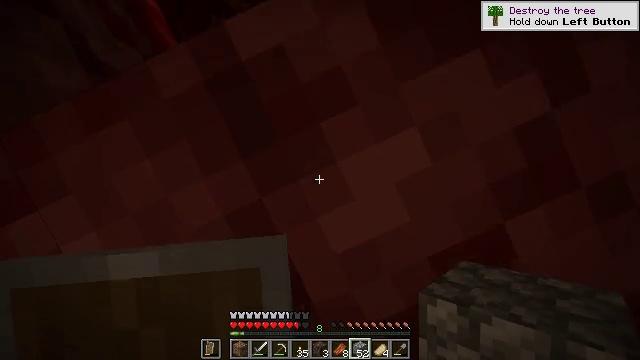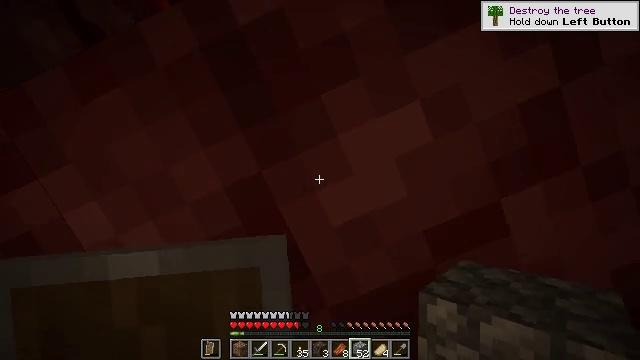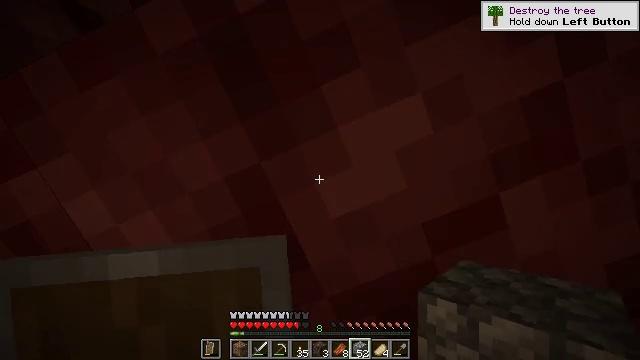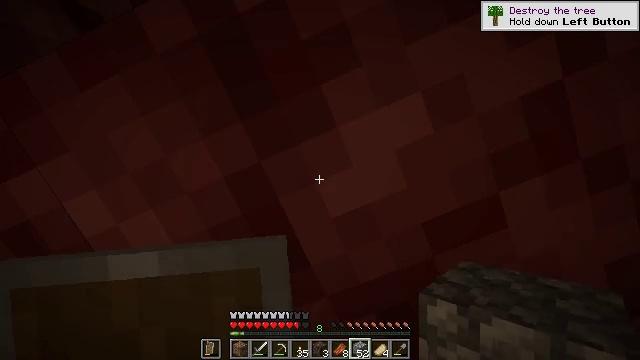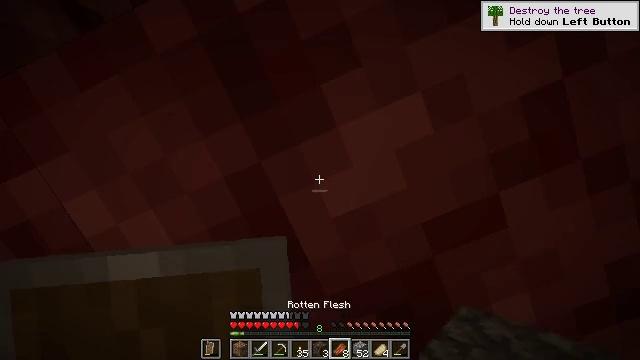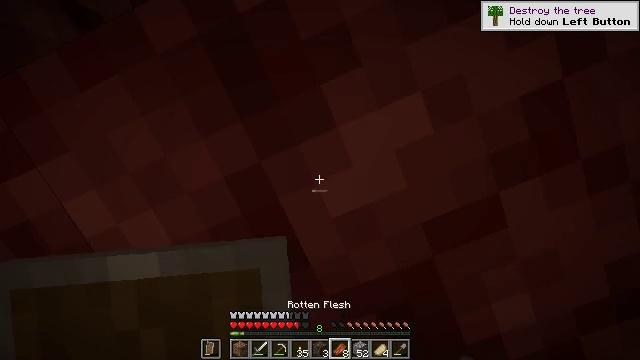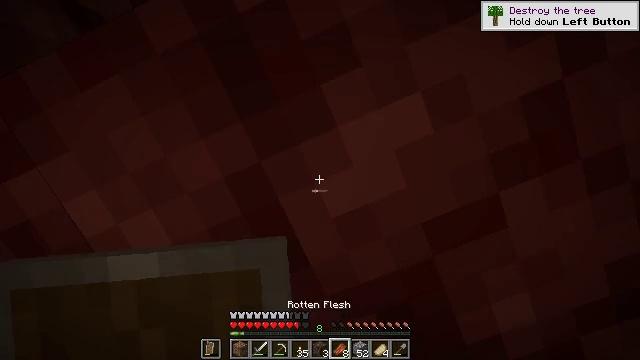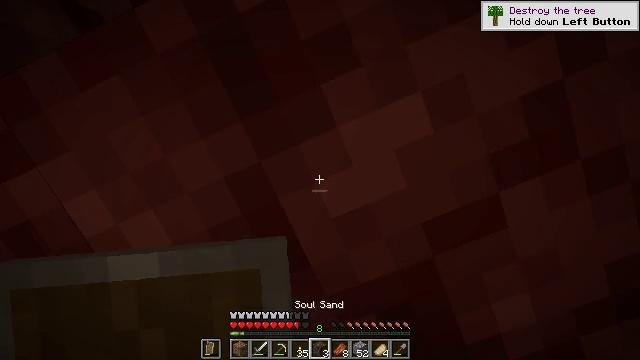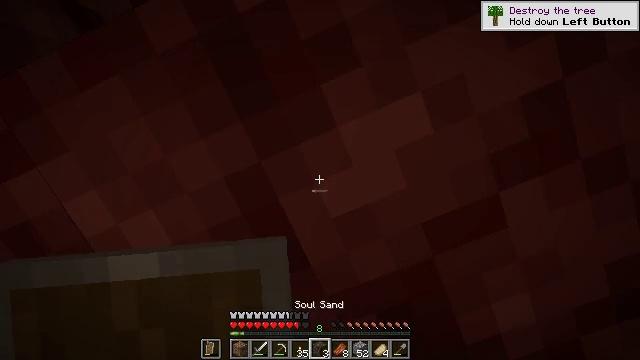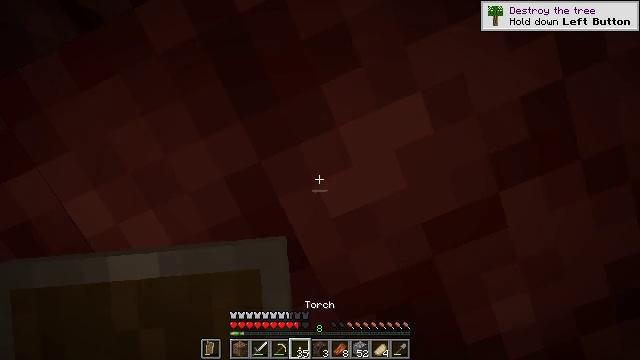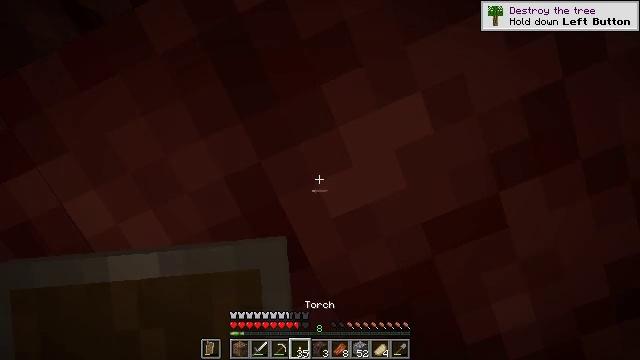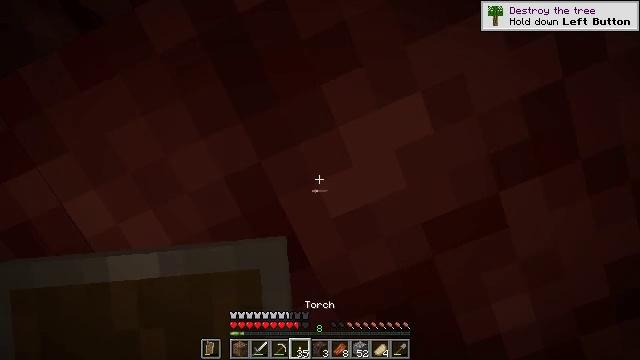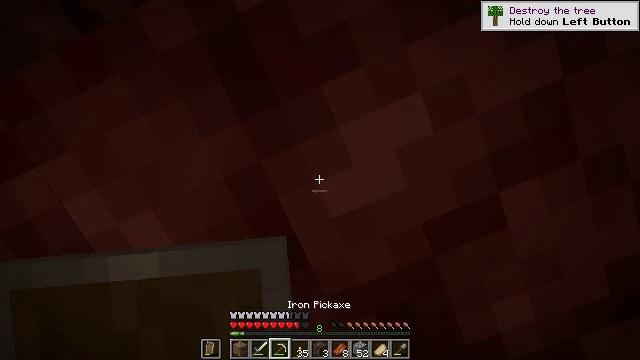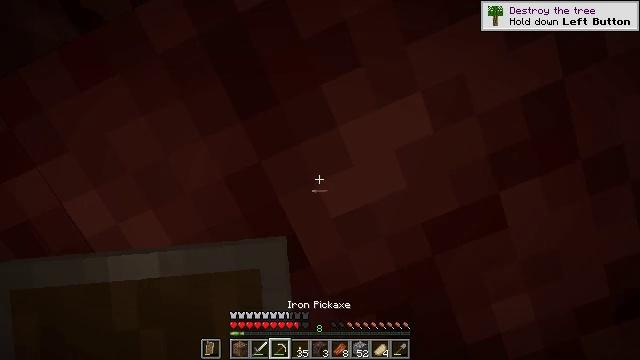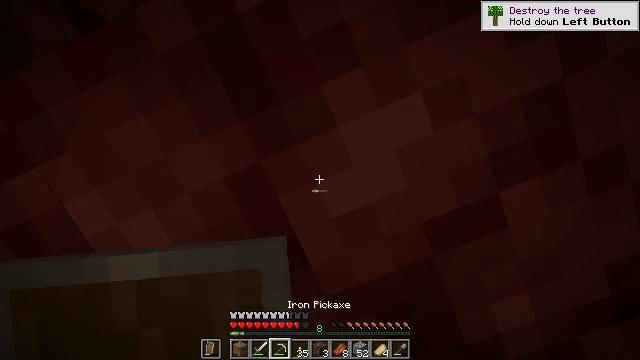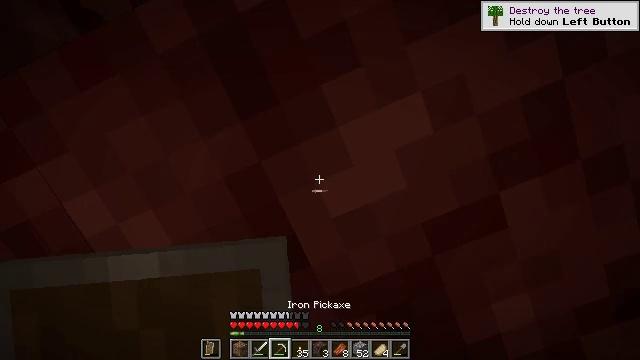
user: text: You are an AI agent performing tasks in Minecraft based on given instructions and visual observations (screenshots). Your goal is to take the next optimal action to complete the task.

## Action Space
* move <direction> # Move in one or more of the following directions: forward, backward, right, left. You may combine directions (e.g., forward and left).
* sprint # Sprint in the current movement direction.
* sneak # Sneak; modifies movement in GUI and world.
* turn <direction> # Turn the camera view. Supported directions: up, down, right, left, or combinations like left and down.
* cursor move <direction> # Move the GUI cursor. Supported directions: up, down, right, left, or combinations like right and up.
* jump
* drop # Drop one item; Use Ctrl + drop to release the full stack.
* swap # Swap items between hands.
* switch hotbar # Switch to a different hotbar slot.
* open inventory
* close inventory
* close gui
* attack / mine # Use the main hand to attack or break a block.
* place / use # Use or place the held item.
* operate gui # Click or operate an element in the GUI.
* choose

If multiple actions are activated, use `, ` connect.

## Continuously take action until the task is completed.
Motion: motion action
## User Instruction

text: Remove crimson nylium from the terrain.
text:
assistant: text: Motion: turn right and down
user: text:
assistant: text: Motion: turn down
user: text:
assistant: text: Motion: no_op
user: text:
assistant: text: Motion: no_op
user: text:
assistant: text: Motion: no_op
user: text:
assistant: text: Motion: no_op
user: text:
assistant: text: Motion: no_op
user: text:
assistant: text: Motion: no_op
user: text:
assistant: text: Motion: no_op
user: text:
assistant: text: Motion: no_op
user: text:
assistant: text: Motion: no_op
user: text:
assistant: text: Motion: no_op
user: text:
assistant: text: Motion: no_op
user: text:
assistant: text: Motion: no_op
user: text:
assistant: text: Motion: no_op
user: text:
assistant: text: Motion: no_op
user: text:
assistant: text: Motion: no_op
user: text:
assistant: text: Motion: no_op
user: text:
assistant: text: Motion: attack / mine
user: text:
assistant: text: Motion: attack / mine
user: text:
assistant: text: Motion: attack / mine
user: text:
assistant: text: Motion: attack / mine
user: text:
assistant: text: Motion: attack / mine
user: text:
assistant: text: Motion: attack / mine
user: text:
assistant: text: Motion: attack / mine
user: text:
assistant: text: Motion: attack / mine
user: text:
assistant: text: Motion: no_op
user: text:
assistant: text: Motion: no_op
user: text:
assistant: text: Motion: no_op
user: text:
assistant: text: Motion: attack / mine